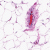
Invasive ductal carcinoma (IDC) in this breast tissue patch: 0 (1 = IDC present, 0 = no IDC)